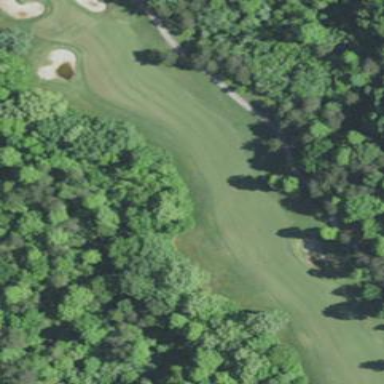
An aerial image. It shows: Grassy area designated as golf fairway.